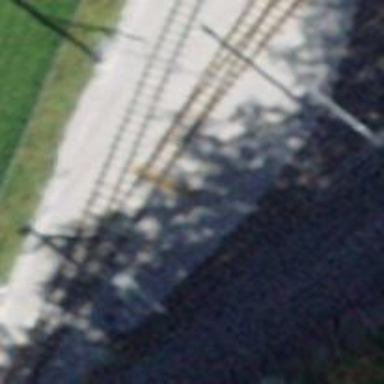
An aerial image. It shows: Railway level crossing.